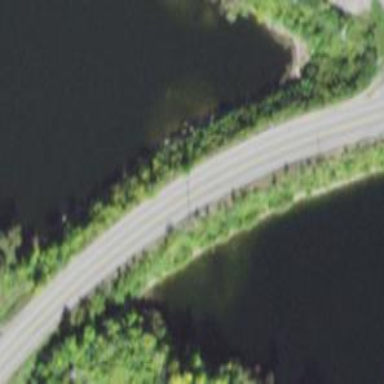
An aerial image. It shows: Tertiary road with embankment.